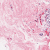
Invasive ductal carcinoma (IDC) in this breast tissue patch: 0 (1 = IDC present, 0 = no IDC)